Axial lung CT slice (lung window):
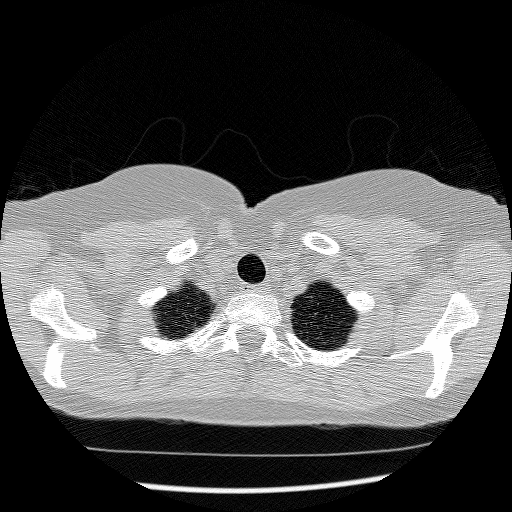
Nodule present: no